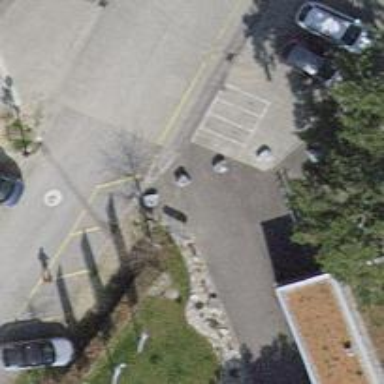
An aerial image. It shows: Motorcycle parking facility.